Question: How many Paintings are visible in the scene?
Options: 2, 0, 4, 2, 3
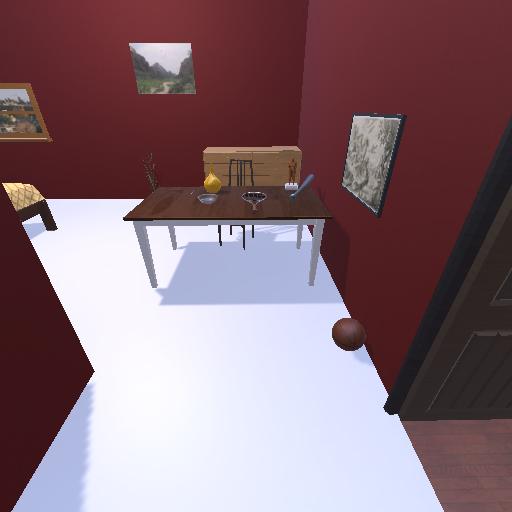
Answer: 2